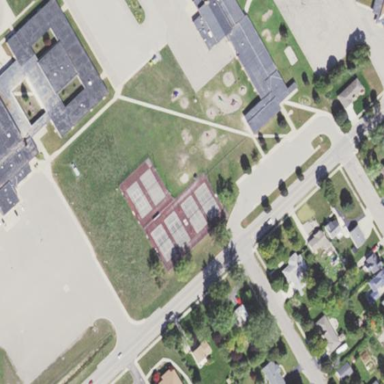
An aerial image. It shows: Tennis court with asphalt surface.